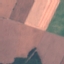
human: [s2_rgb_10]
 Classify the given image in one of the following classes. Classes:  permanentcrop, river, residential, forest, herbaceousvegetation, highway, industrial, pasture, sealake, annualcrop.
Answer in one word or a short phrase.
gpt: AnnualCrop